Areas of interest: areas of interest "Park Square"
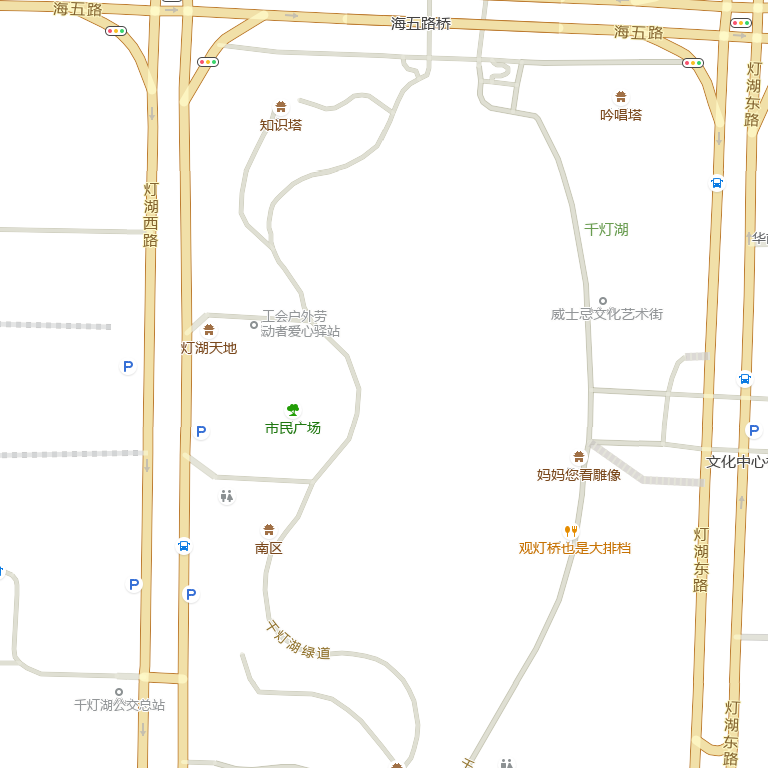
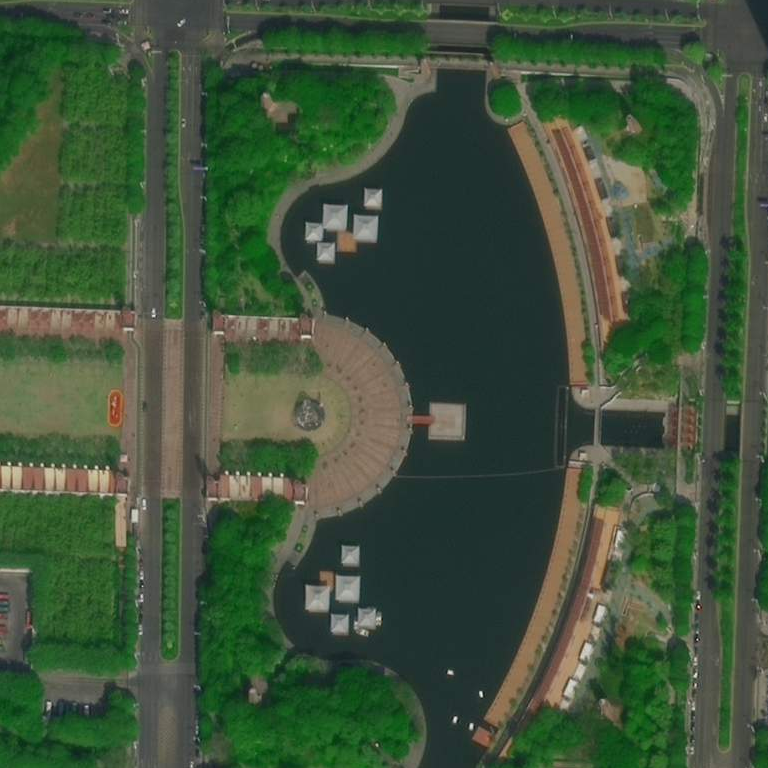